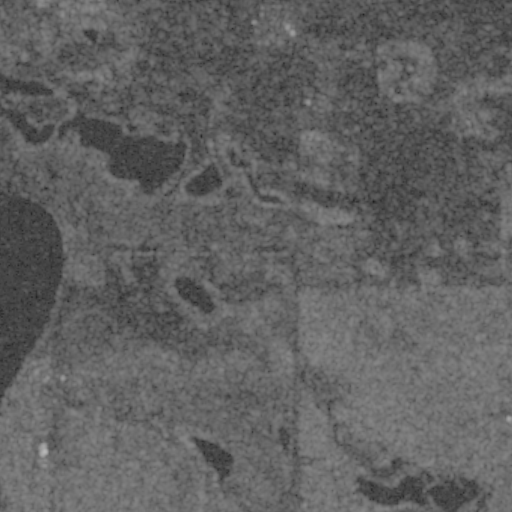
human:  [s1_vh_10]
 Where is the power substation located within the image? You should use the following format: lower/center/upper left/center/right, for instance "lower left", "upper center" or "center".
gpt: The power substation is located in the lower center of the image.
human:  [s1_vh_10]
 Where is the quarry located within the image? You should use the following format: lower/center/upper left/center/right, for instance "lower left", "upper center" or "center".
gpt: The quarry is located in the upper of the image.
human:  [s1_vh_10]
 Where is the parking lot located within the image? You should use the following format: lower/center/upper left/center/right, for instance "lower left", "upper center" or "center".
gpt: There is no parking lot in the image.

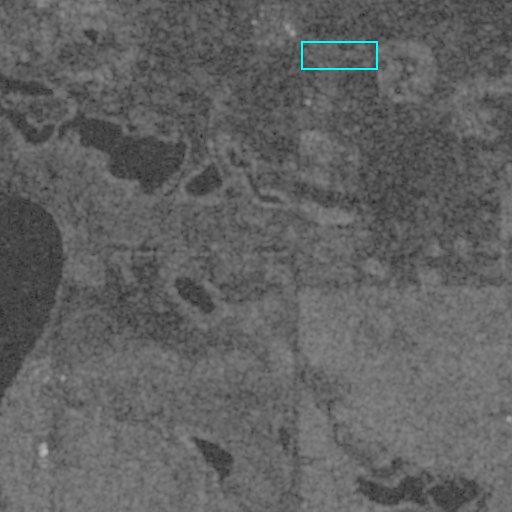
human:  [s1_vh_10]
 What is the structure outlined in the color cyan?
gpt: The structure outlined in cyan is a quarry.
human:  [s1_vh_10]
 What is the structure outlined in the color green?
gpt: There is no green outline.